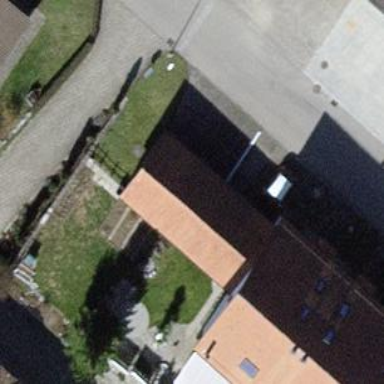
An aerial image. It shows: Garage building.